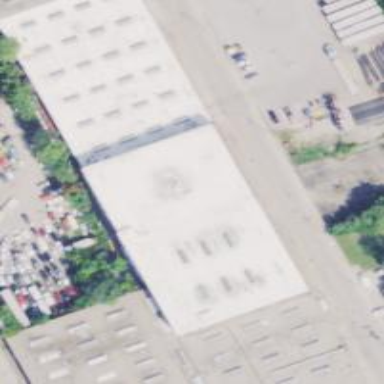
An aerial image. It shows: Industrial building.